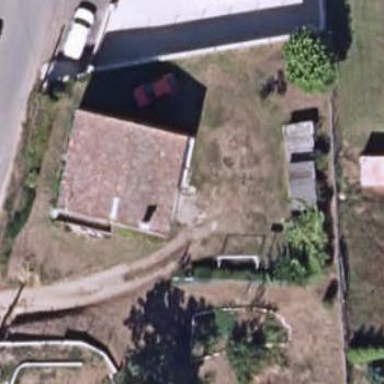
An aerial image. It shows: Simple house.